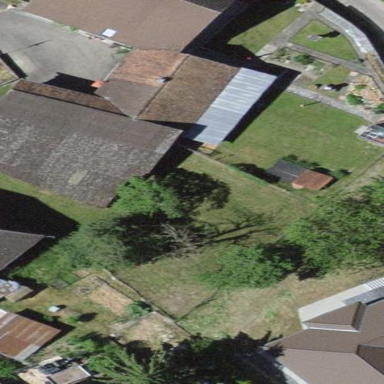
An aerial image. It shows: Farm auxiliary building.